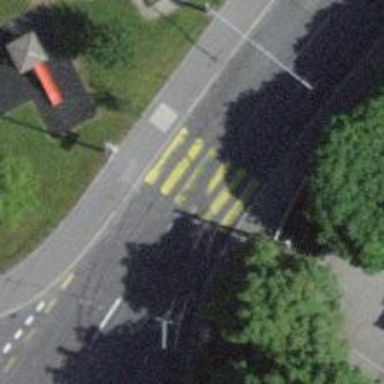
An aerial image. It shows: Uncontrolled zebra crossing with zebra markings.